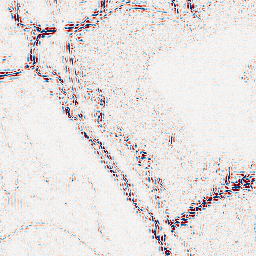
Category: wavelet
Decomposition family: wavelet_biorthogonal
Decomposition parameters: wavelet: bior4.4
level: 2
Upsampling method: edge_directed
Upsampling parameters: scale: 4
Upsampling scale: 4